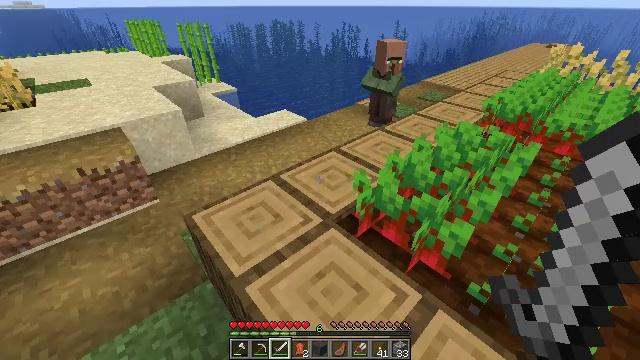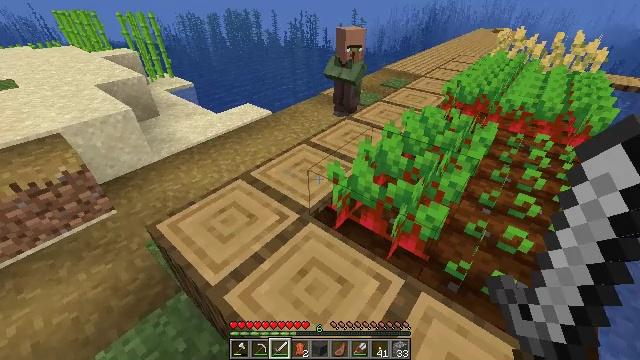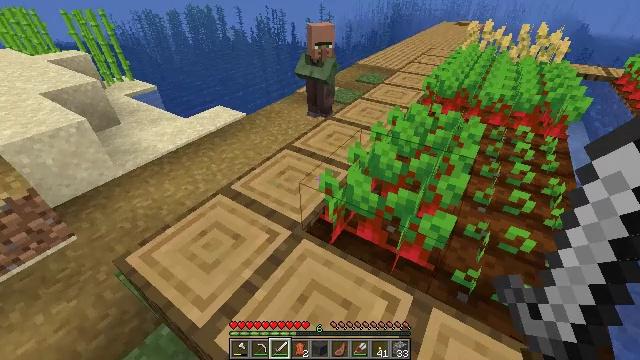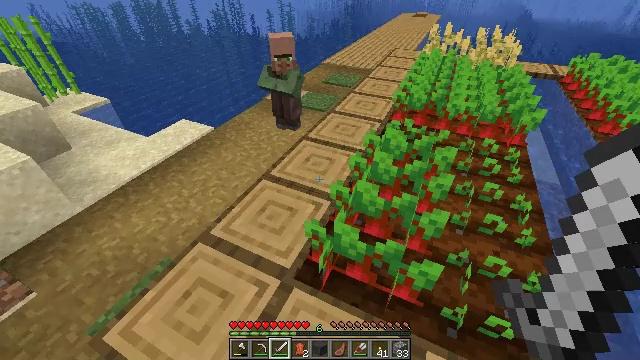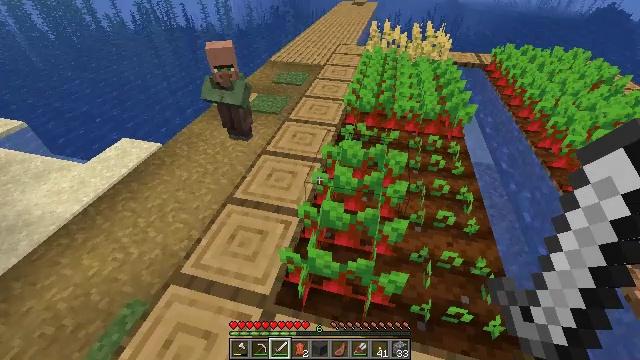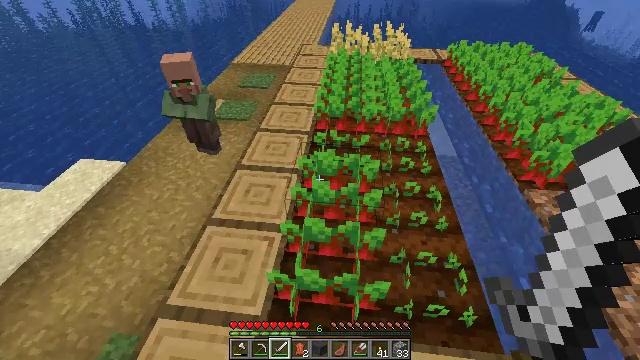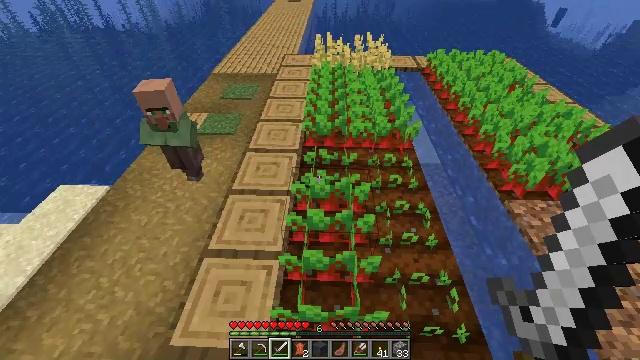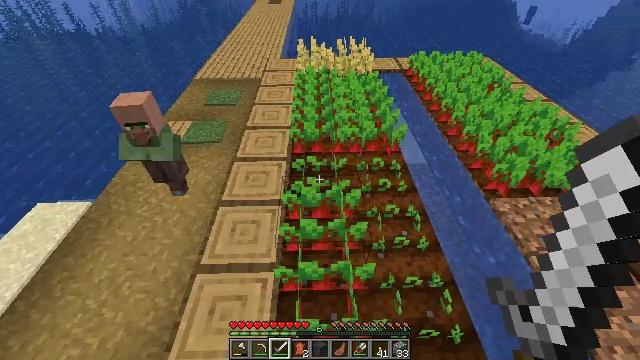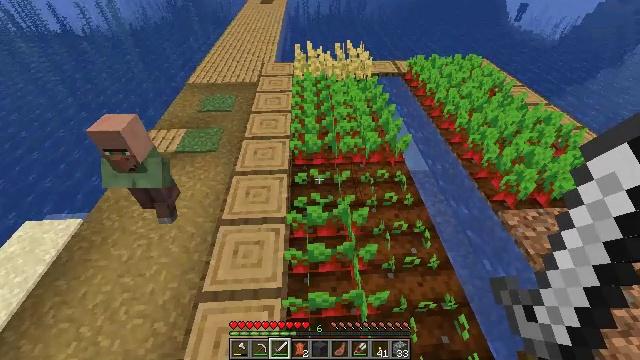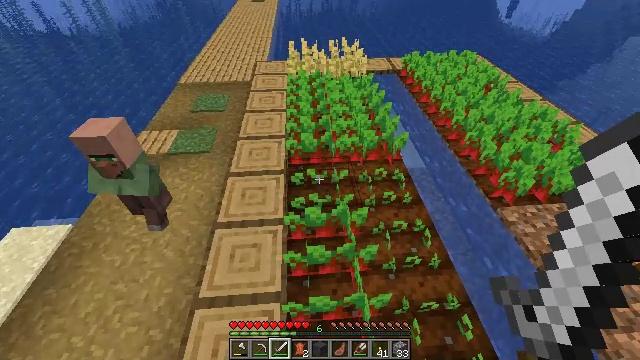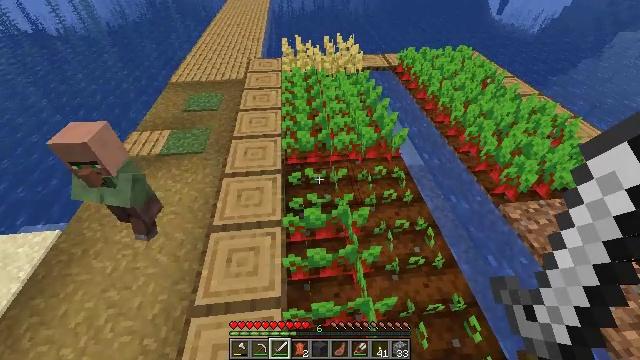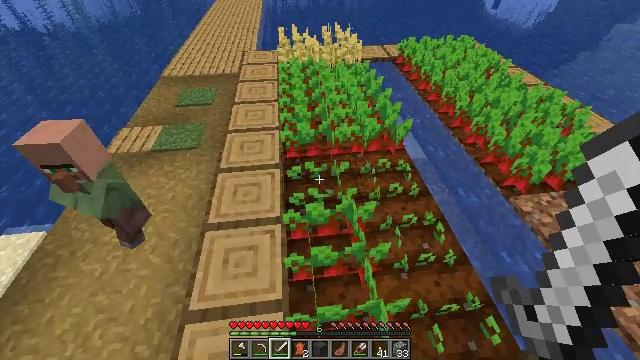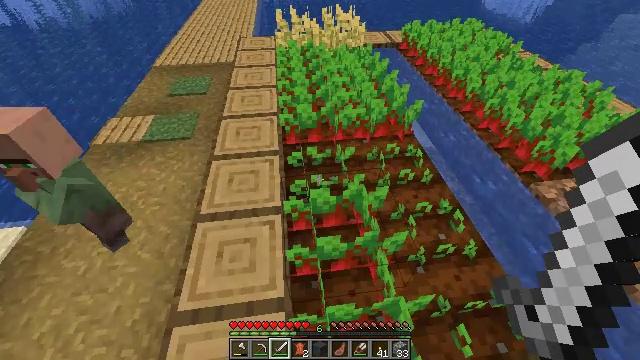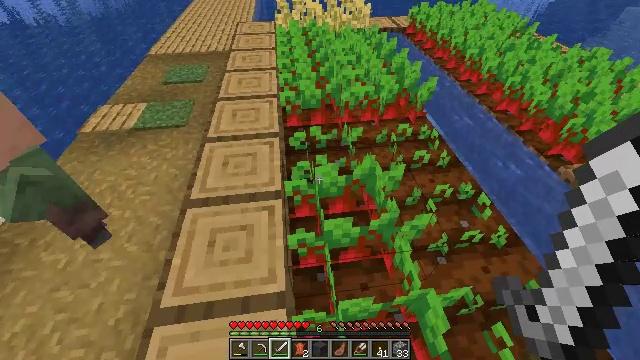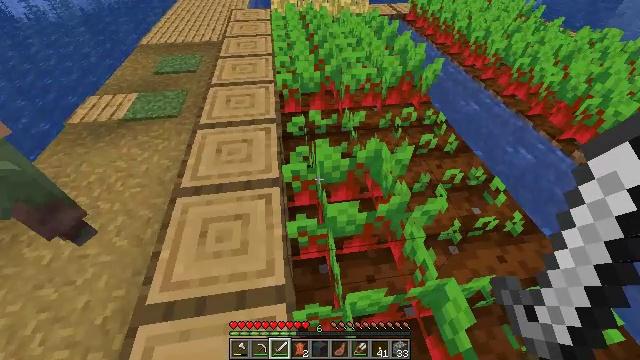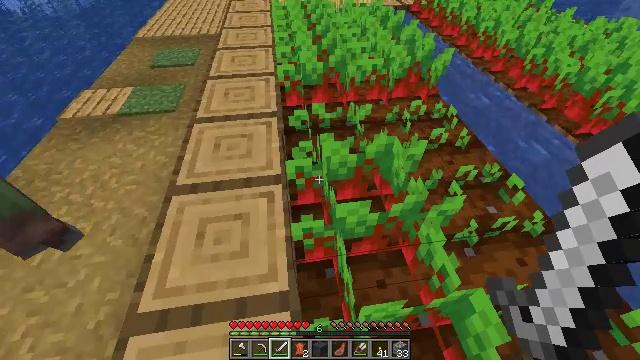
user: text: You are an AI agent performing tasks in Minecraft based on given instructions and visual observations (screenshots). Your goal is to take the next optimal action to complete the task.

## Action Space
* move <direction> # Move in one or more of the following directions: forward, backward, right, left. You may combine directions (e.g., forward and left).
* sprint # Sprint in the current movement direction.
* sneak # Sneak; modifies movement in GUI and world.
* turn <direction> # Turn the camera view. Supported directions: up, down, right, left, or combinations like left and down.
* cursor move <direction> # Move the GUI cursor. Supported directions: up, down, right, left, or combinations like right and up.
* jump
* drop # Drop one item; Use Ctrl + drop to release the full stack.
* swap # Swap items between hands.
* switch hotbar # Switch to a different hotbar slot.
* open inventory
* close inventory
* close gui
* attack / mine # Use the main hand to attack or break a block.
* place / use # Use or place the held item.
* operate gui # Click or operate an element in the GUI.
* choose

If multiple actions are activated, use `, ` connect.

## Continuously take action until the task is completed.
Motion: motion action
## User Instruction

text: Collect beetroots from the field.
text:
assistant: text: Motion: move forward, turn right and down, jump
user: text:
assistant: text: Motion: move forward, turn right, jump
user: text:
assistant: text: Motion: move forward, turn right and down, jump
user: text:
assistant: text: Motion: move forward, turn right and down, jump
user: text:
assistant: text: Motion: move forward, turn right and down
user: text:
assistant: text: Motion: move forward, turn right
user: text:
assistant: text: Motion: move forward, turn right
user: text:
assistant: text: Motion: move forward, turn right
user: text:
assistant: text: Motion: turn right
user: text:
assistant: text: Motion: turn right
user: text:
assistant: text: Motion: turn right
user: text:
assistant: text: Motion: no_op
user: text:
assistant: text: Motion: no_op
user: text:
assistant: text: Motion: no_op
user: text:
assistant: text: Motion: no_op
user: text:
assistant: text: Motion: turn down
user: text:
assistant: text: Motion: turn down
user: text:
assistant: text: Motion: no_op
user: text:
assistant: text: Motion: no_op
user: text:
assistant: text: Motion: no_op
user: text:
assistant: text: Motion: no_op
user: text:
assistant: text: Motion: no_op
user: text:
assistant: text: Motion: turn right and down
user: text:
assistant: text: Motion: turn right
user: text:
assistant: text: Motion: no_op
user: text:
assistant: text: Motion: no_op
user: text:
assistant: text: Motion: no_op
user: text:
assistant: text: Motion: no_op
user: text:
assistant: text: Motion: attack / mine
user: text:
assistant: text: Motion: attack / mine